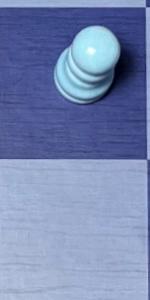
Label: Empty